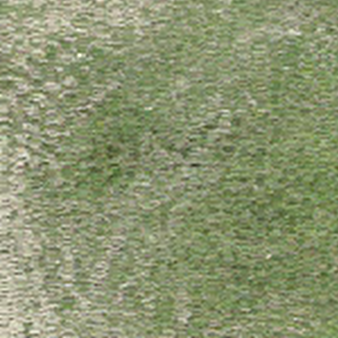
Label: other